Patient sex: M
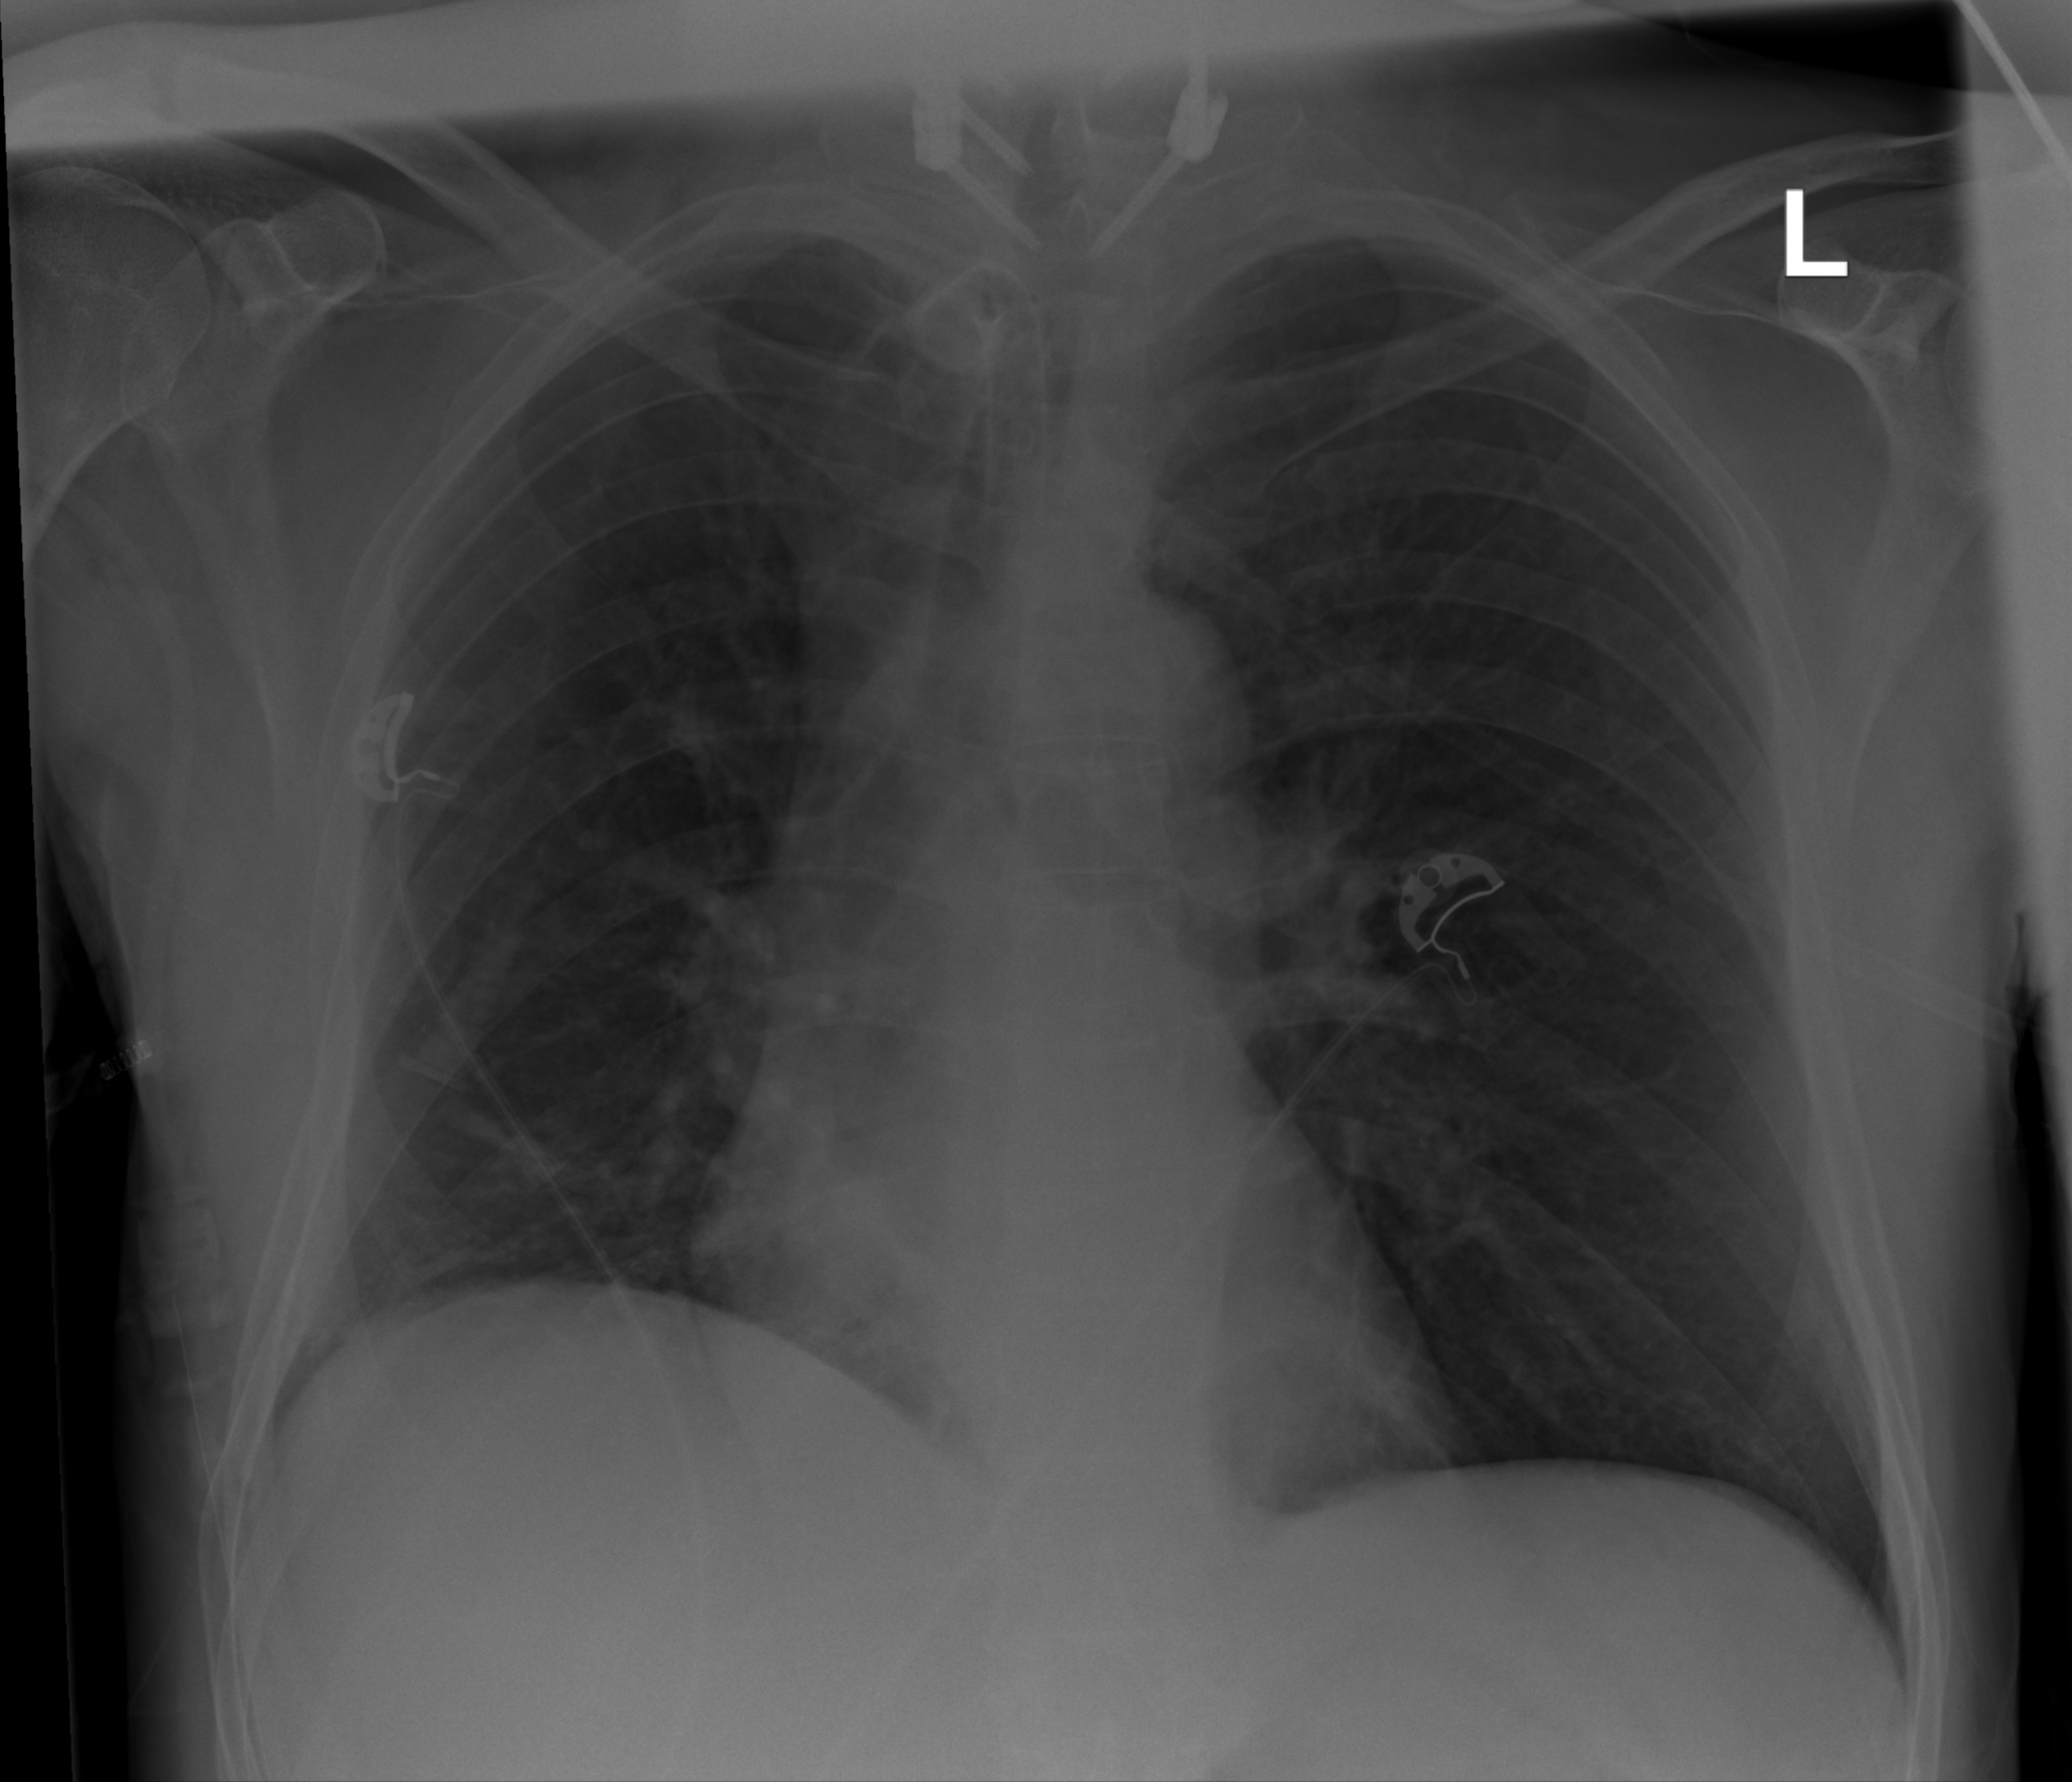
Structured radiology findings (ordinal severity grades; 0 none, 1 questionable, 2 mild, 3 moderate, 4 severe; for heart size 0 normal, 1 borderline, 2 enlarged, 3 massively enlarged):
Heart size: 0
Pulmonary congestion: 0
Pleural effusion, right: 0
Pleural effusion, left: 0
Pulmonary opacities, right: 0
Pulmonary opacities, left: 0
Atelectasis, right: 2
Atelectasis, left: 0